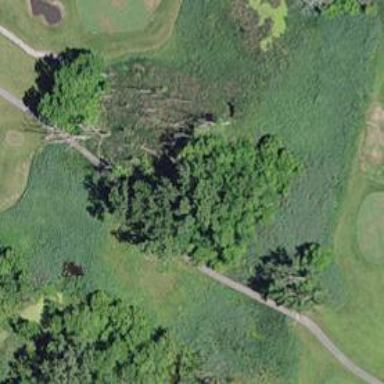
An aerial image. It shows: Path on bridge over golf course.